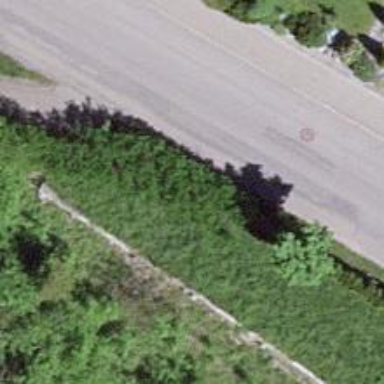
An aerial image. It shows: Hedge acting as barrier.